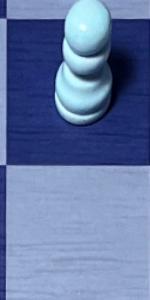
Label: Empty